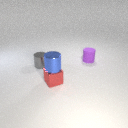
small purple rubber cylinder behind small gray metal cylinder